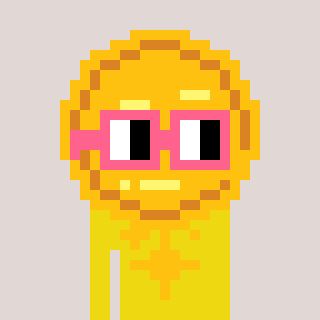
a pixel art character with square pink glasses, a medal-shaped head and a yellow-colored body on a warm background